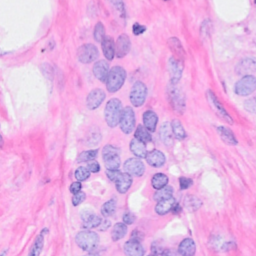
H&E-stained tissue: Breast